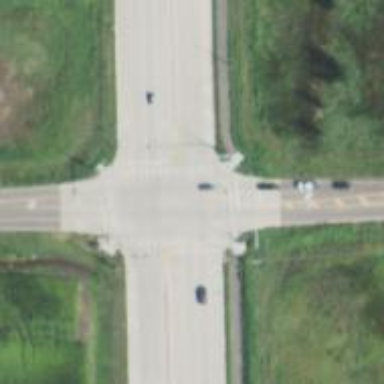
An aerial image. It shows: Zebra crossing on the road.